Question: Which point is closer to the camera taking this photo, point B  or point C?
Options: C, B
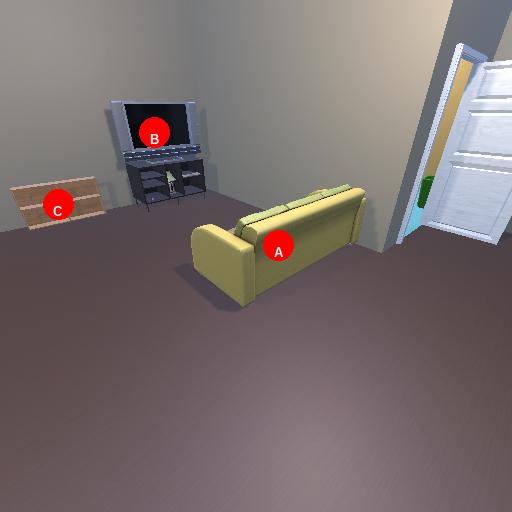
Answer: C